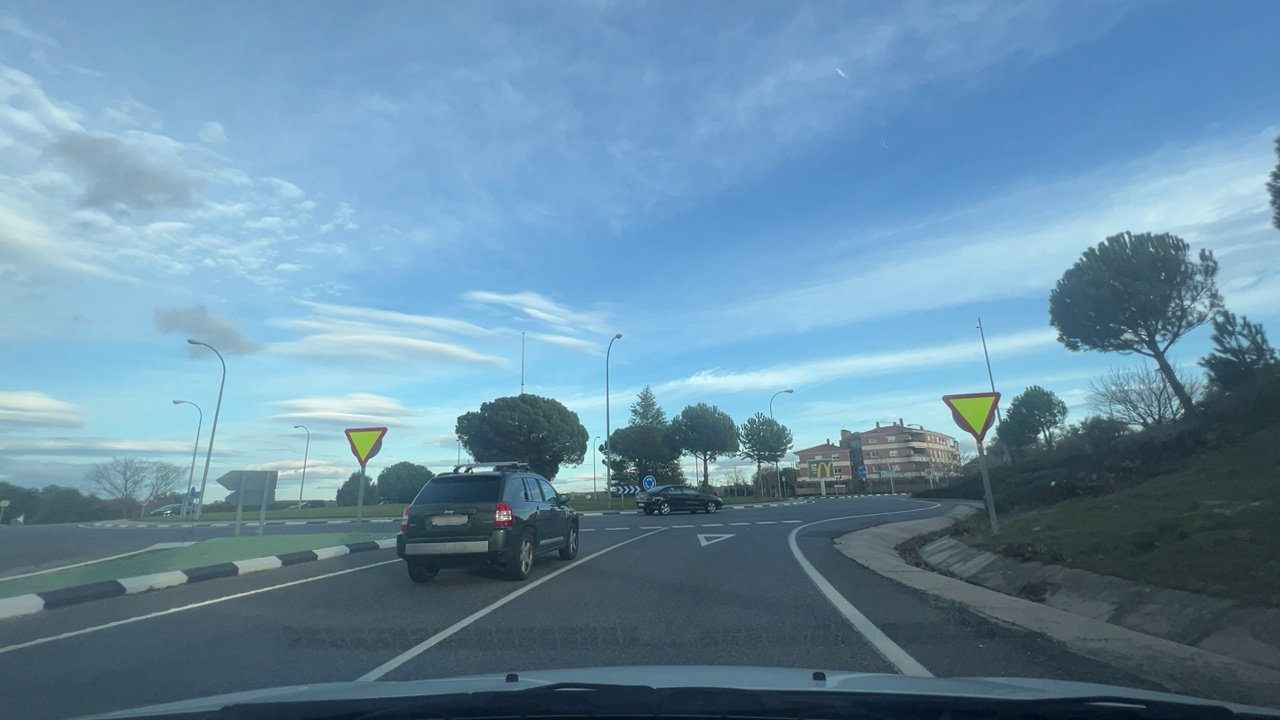
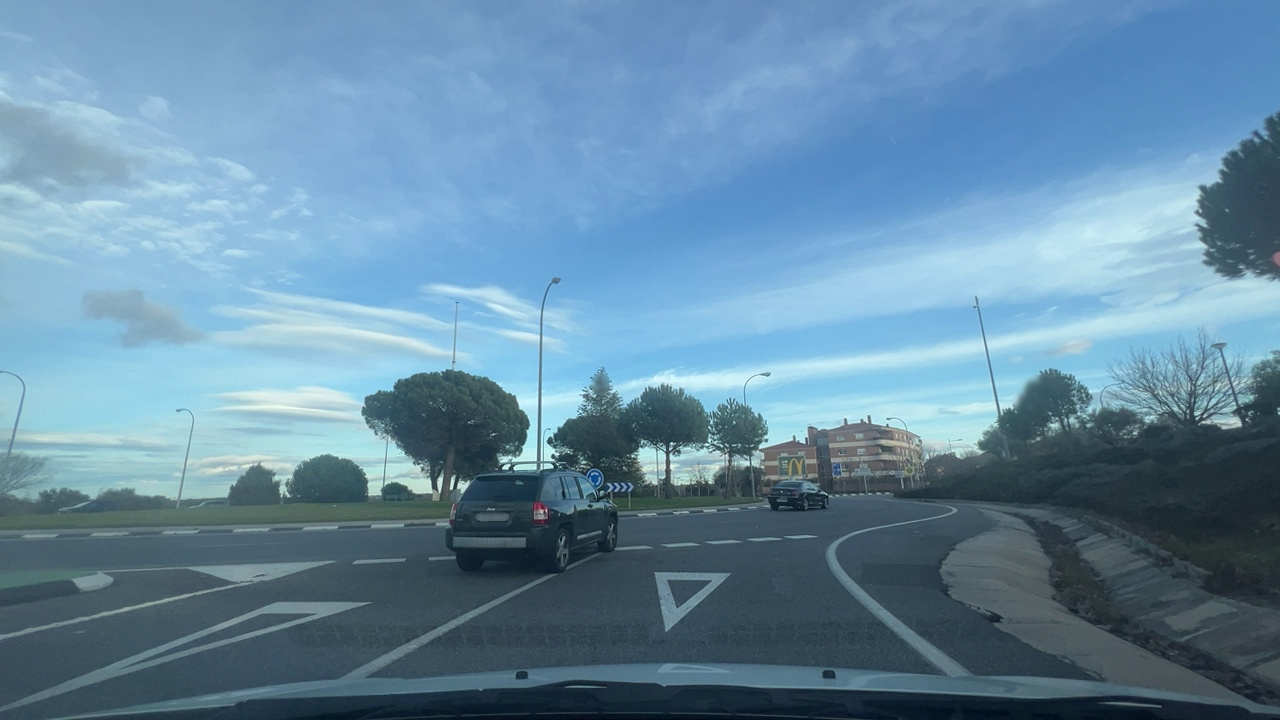
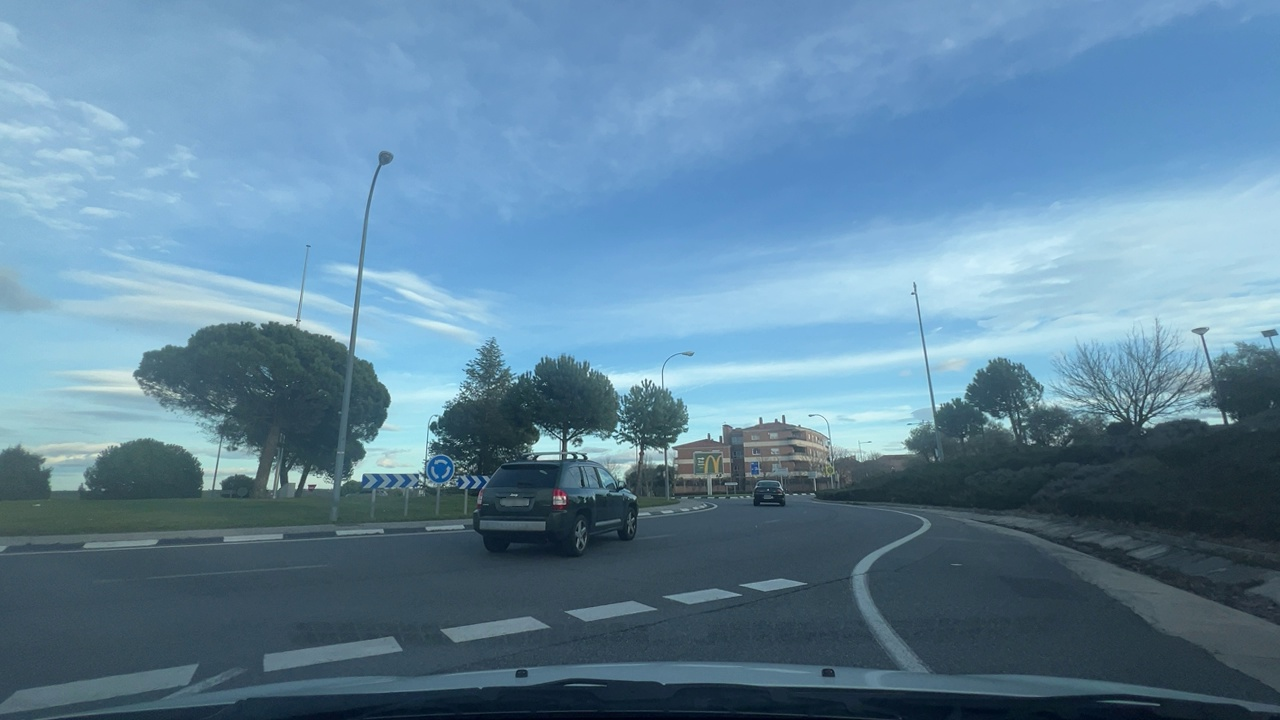
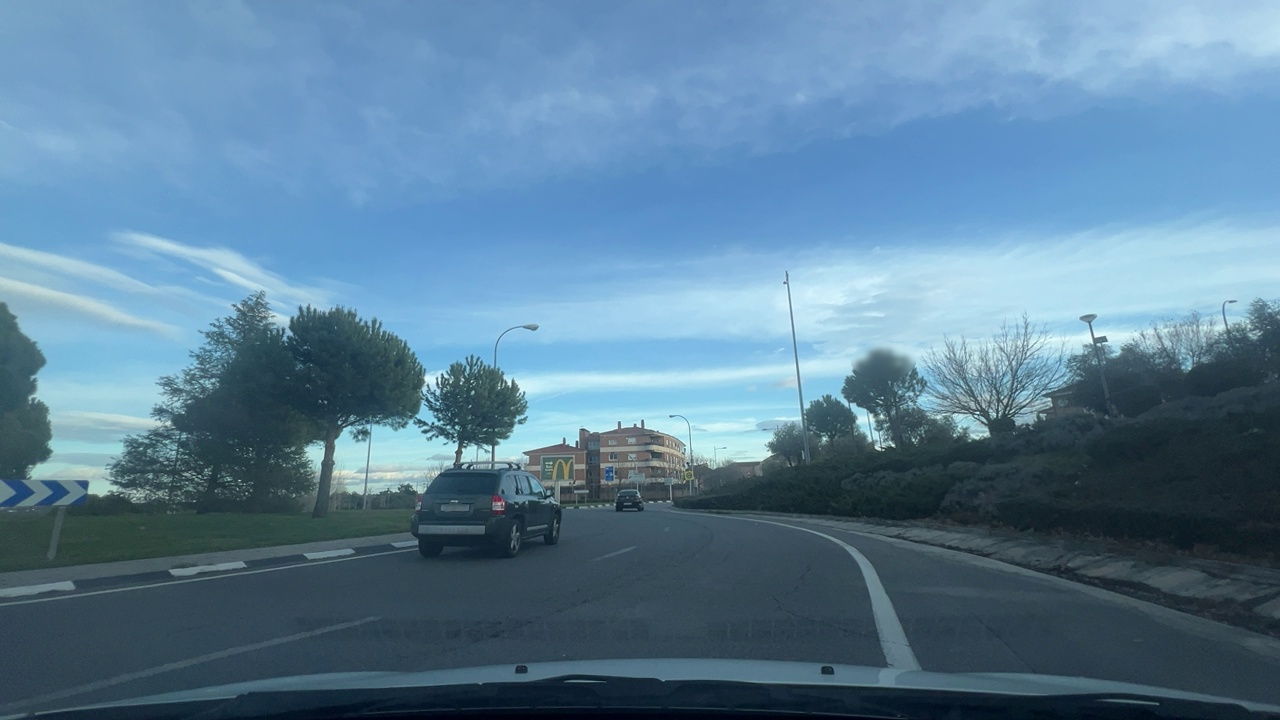
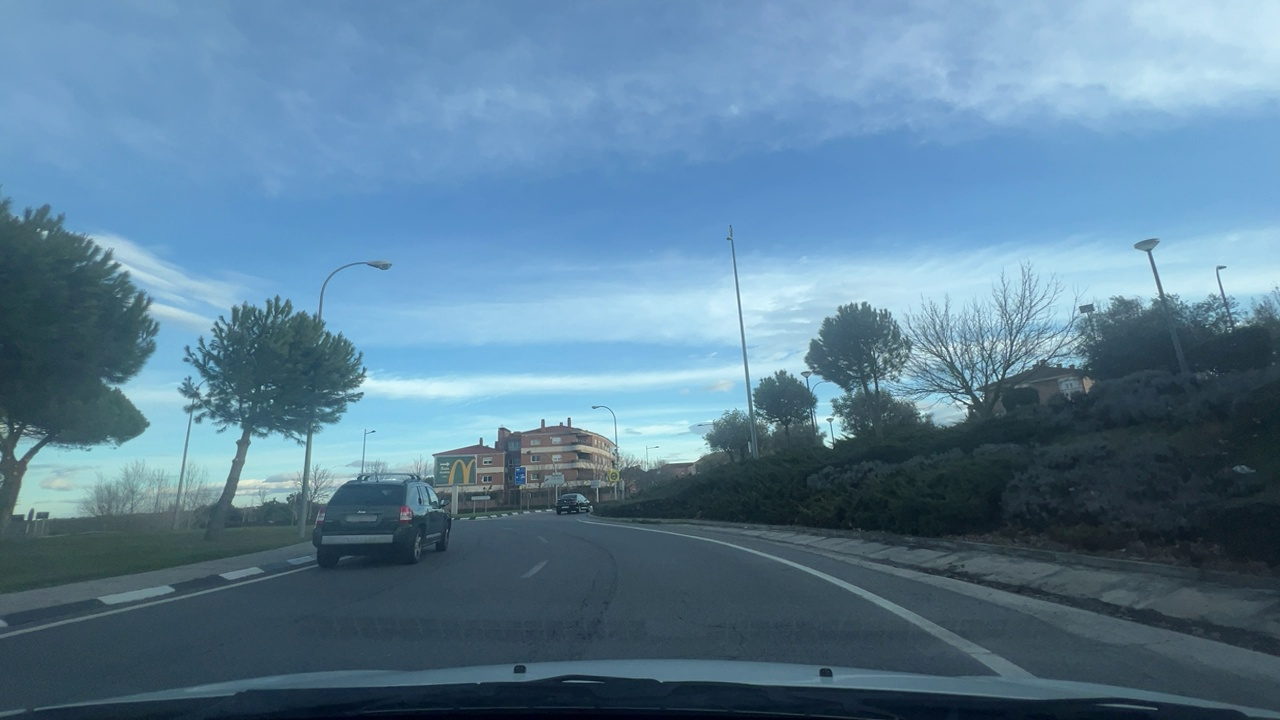
Situation: Roundabout
Question: Is the ego vehicle currently inside a roundabout?
Answer: Yes
Reasoning: The ego vehicle is traveling within a circular roadway surrounding a central island.

Situation: Roundabout
Question: Is a roundabout visible ahead in the ego direction?
Answer: Yes
Reasoning: A circular intersection sign and central island are visible ahead.

Situation: Roundabout
Question: Is the ego vehicle stationary while another vehicle crosses its path within the roundabout?
Answer: No
Reasoning: The ego vehicle is moving towards the roundabout